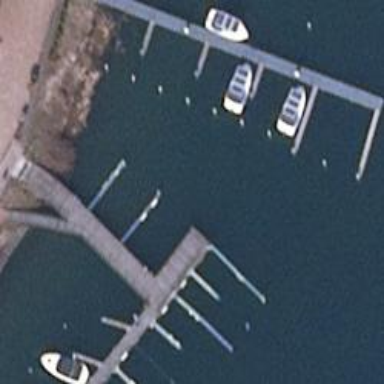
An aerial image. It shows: Man-made pier.